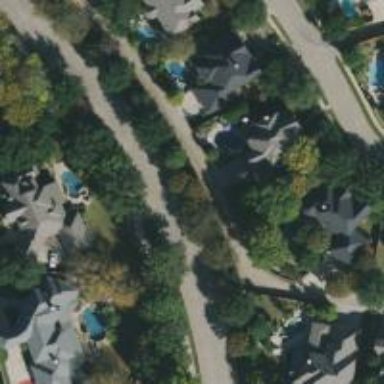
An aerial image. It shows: Alley classified as service road.